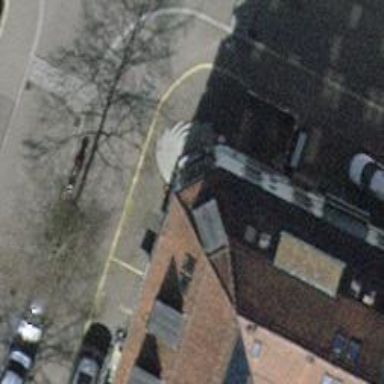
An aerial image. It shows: Restaurant.